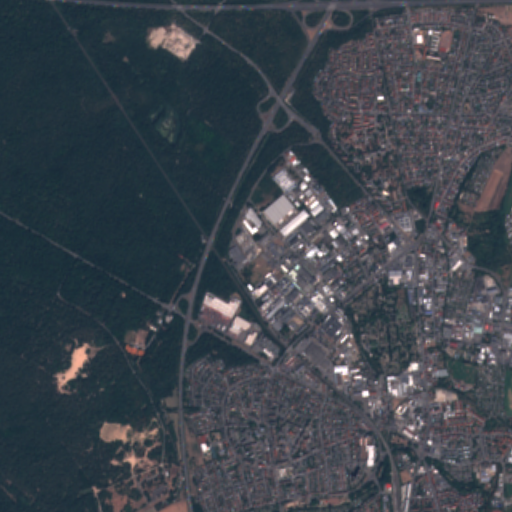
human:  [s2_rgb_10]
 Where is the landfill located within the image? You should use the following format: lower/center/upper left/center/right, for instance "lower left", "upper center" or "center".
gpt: The landfill is located in the upper left of the image.
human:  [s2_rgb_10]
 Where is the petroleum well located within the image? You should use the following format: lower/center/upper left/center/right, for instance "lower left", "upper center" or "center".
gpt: The petroleum well is located in the center of the image.
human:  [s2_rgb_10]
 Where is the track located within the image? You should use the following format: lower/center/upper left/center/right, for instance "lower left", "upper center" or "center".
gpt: There is no track in the image.